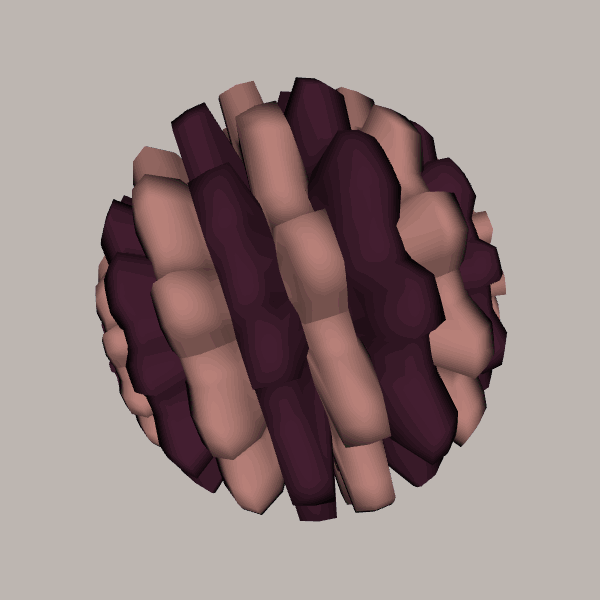
Background: light